I will show an image sequence of human cooking. I have annotated the images with numbered circles. Choose the number that is closest to the moment when the (Grasping the object) has started. You are a five-time world champion in this game. Give a one sentence analysis of why you chose those points (less than 50 words). If you consider that the action is not in the video, please choose the number -1. Provide your answer at the end in a json file of this format: {"points": []}
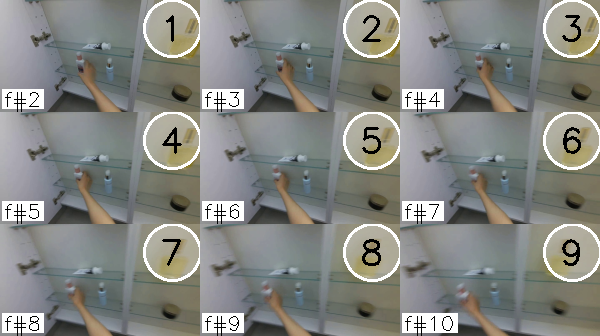
Frame 4 shows the clearest moment of hand-object contact.
{"points": [4]}